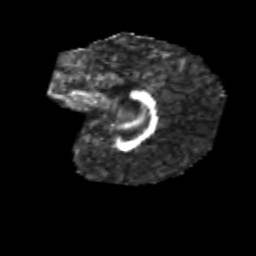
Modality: FA
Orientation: sagittal
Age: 6
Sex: female
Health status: healthy